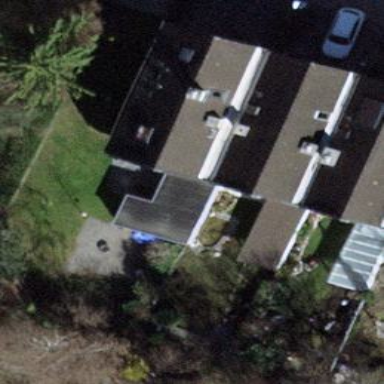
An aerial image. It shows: Semi-detached house.